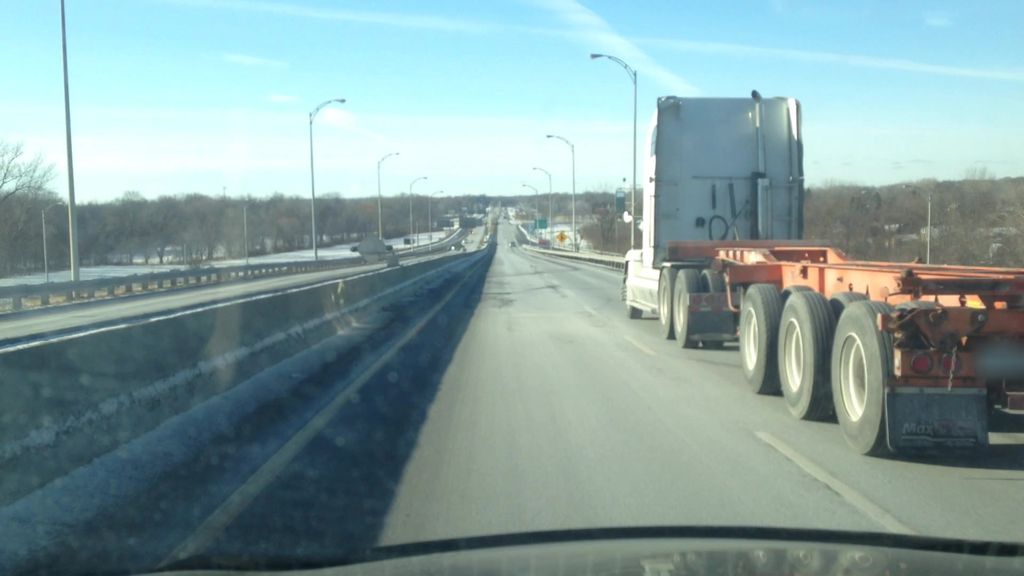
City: montreal